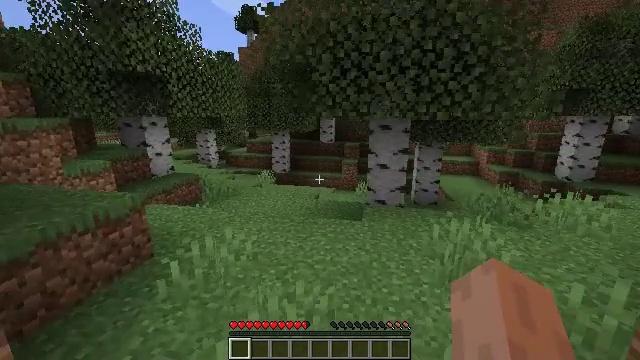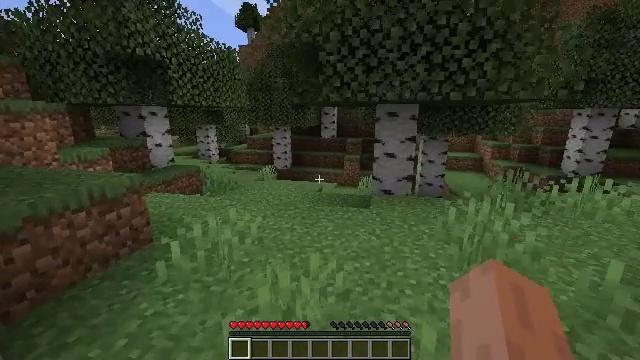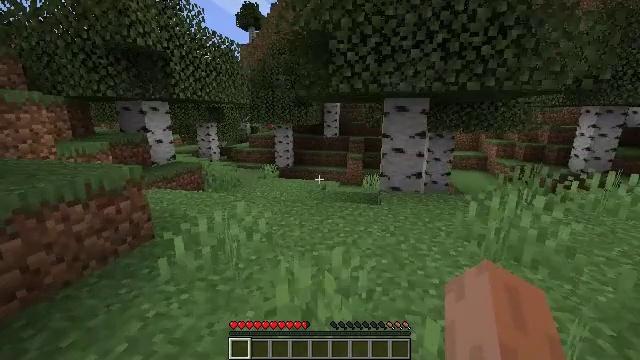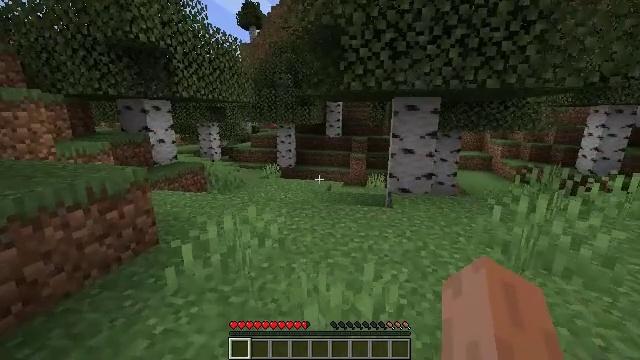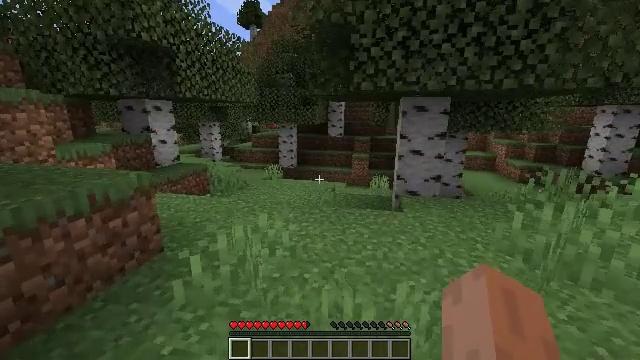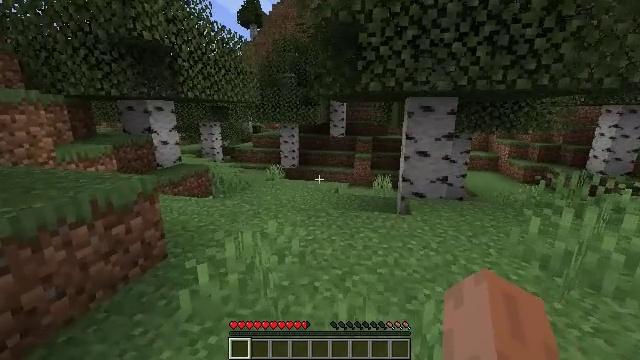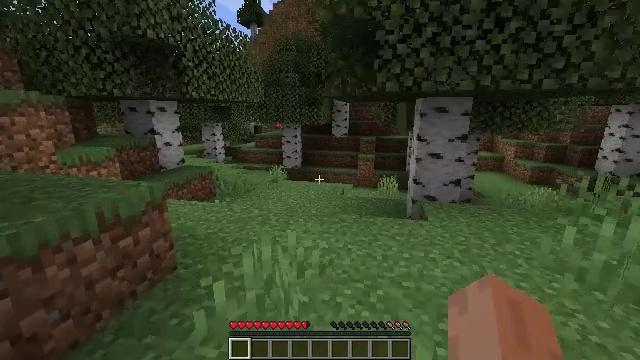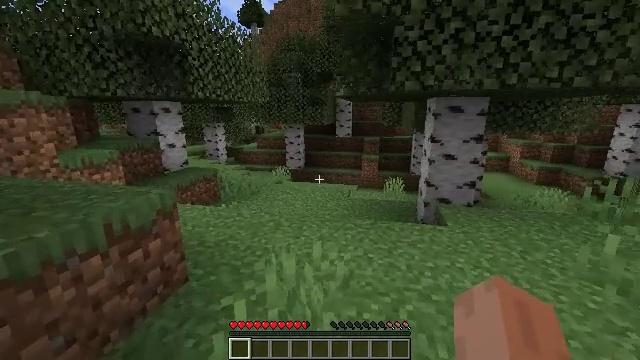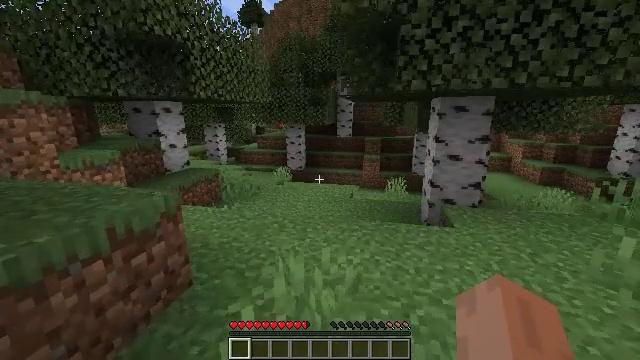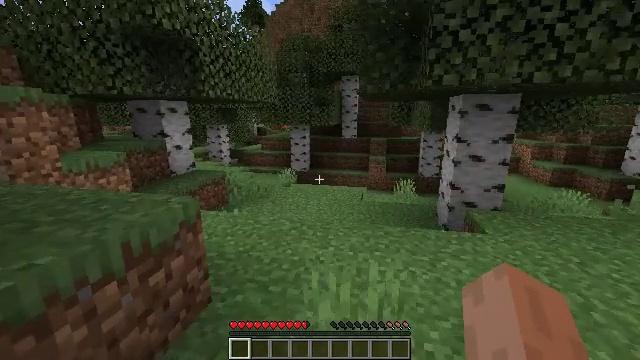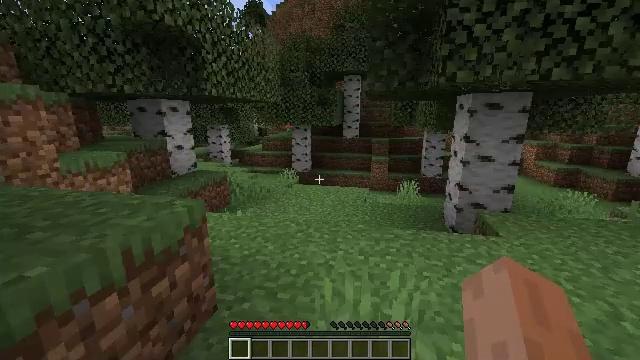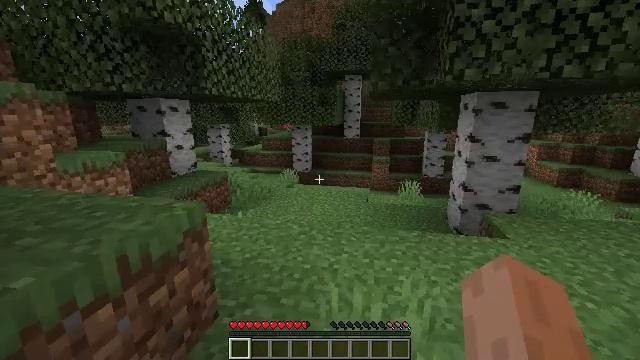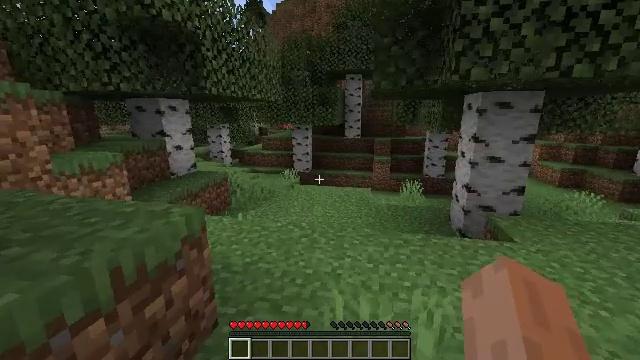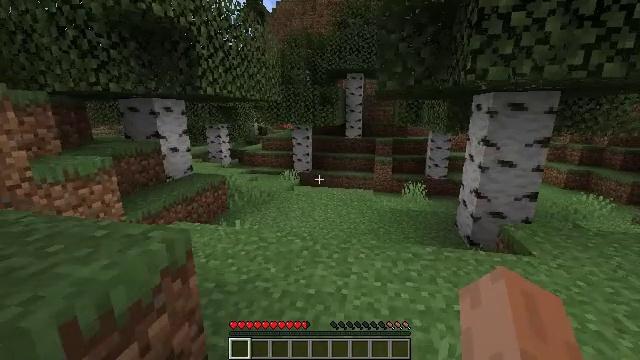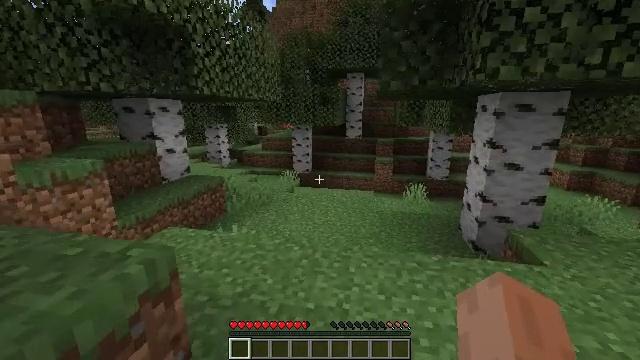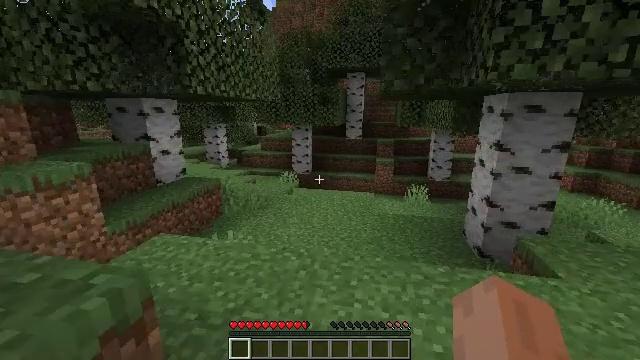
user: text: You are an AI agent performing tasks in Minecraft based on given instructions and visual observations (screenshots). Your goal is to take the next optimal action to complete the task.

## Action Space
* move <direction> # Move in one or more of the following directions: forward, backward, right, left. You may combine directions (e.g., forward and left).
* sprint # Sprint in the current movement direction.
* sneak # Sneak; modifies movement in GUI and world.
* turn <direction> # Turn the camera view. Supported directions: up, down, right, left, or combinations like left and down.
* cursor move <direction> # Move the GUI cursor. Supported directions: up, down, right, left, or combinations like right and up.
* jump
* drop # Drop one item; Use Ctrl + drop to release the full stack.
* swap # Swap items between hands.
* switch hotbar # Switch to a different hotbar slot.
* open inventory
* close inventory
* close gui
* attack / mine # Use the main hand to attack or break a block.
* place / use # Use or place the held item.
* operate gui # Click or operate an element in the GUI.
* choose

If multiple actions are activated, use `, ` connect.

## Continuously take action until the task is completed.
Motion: motion action
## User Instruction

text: Mine the peony flower from the ground.
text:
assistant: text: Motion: move forward and move left
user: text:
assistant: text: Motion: move forward and move left
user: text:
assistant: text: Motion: move forward and move left
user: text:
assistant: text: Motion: move forward and move left
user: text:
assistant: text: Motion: move forward and move left
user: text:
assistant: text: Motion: move forward and move left
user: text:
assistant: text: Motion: move forward and move left
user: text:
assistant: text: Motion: move forward and move left
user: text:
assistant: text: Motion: move forward and move left
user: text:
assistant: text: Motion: move forward and move left
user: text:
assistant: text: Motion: move forward and move left
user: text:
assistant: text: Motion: move forward
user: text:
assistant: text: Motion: move forward
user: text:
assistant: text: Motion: move forward
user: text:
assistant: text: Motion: move forward
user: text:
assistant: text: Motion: move forward
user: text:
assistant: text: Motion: move forward
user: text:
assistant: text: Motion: move forward
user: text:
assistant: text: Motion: move forward
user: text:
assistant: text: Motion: move forward
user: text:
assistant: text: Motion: move forward
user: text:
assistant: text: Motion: move forward
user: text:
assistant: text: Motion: move forward
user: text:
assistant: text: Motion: move forward
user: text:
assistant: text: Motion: move forward
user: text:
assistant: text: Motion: move forward
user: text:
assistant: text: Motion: move forward
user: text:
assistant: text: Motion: move forward
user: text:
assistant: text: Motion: move forward
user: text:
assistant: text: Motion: move forward